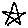
Label: star